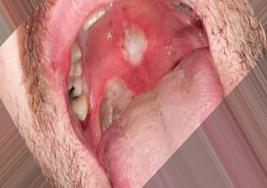
Condition: Mouth Ulcer